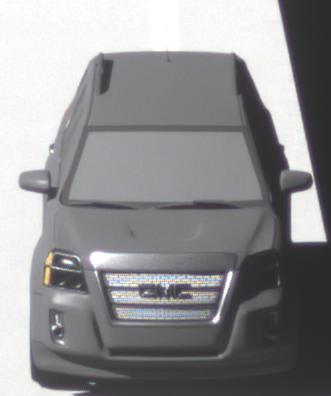
Make: GMC
Model: Terrain
Detailed model: Gen. 1
Model produced from: 2009
Model produced until: 2017
Doors: 5
Color: gray
Road condition: dry road
Daytime: midday
Contrast: high contrast